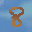
Label: 8